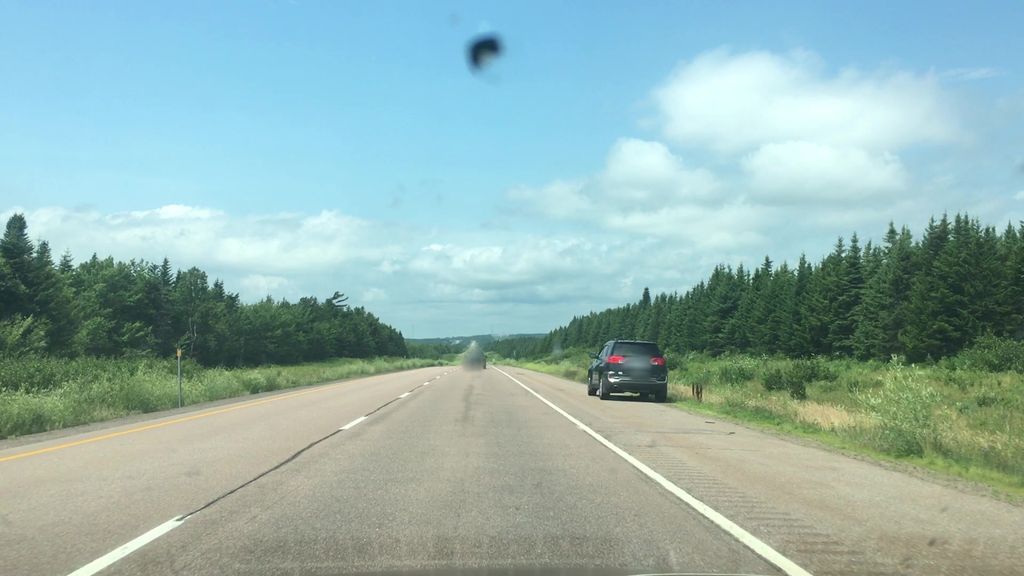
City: charlottetown